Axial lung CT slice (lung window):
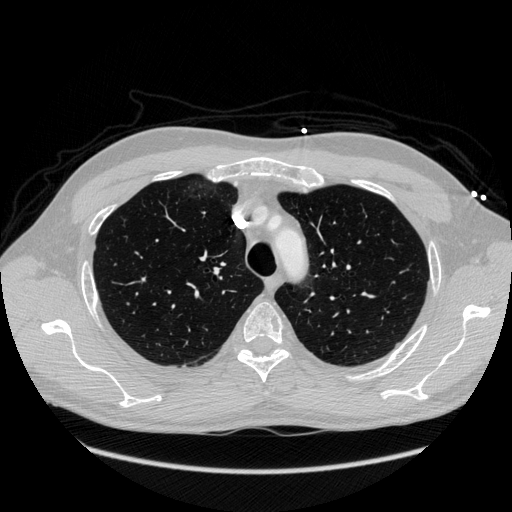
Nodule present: no